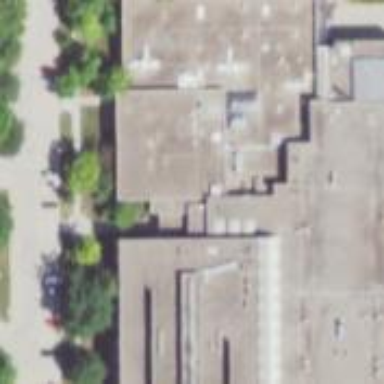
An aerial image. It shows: University building.